Question: I have set up a simple layout with a single custom 'GLKViewController'. Inside the 'GLKViewController' is a normal 'GLKView'. When the phone orientation changes the view is smoothly autorotated and stretched to match the new size of the view.
Is it possible to acquire the width and the height of the 'GLKView' while the rotation is still in progress, from the 'glkView:drawInRect': method in my custom 'GLKViewController'?
I'm interested in the width and height marked in :

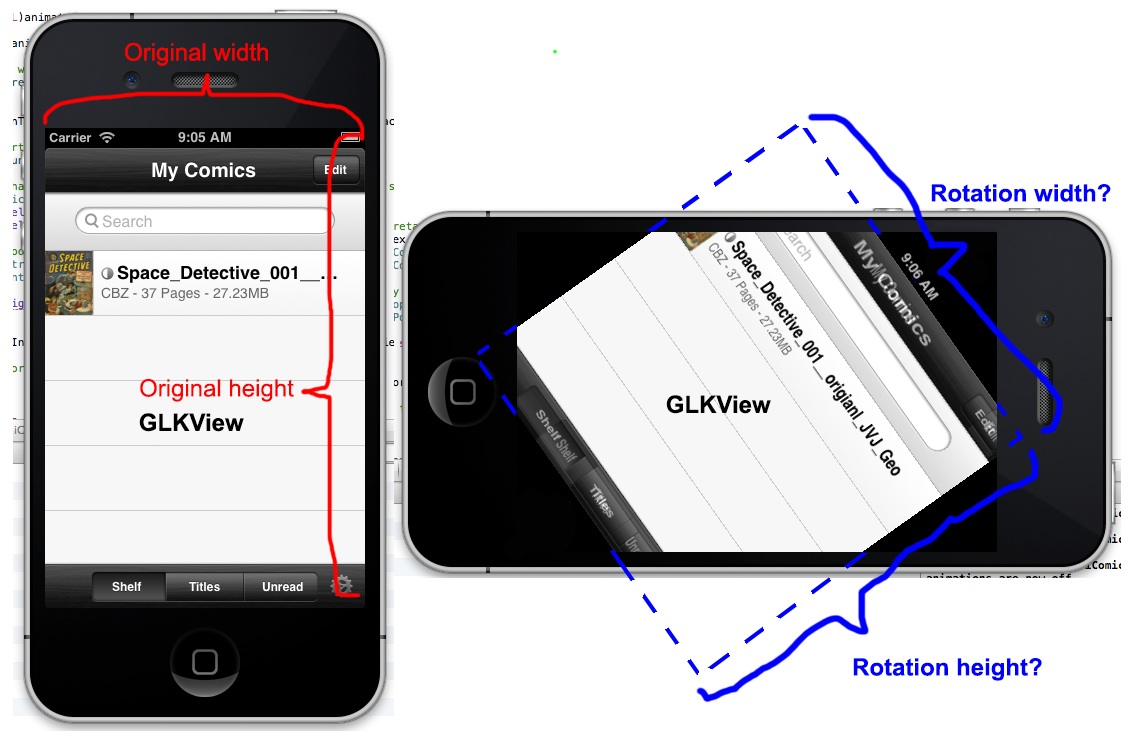
Answer: The rotation width and height can be acquired from the presentationLayer of the GLKView:
'CALayer *presentationLayer = [self.view.layer presentationLayer]; CGSize layerSize = presentationLayer.bounds.size;'
Answered here: <URL>